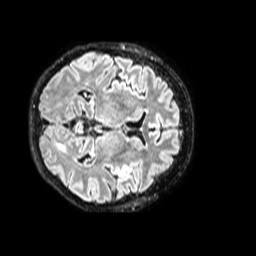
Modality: FLAIR
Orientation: axial
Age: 63
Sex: female
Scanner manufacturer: philips
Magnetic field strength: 1.5 T
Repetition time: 4.8 s
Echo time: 0.3438 s